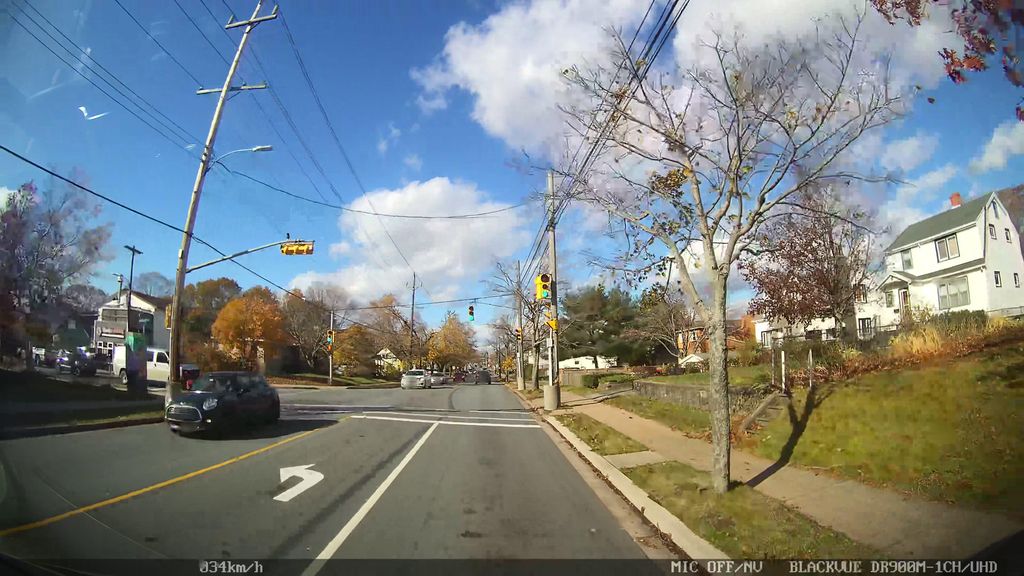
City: halifax